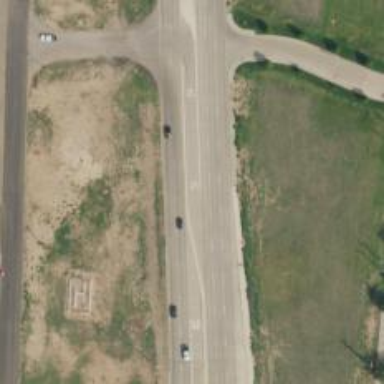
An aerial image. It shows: Trunk link highway.